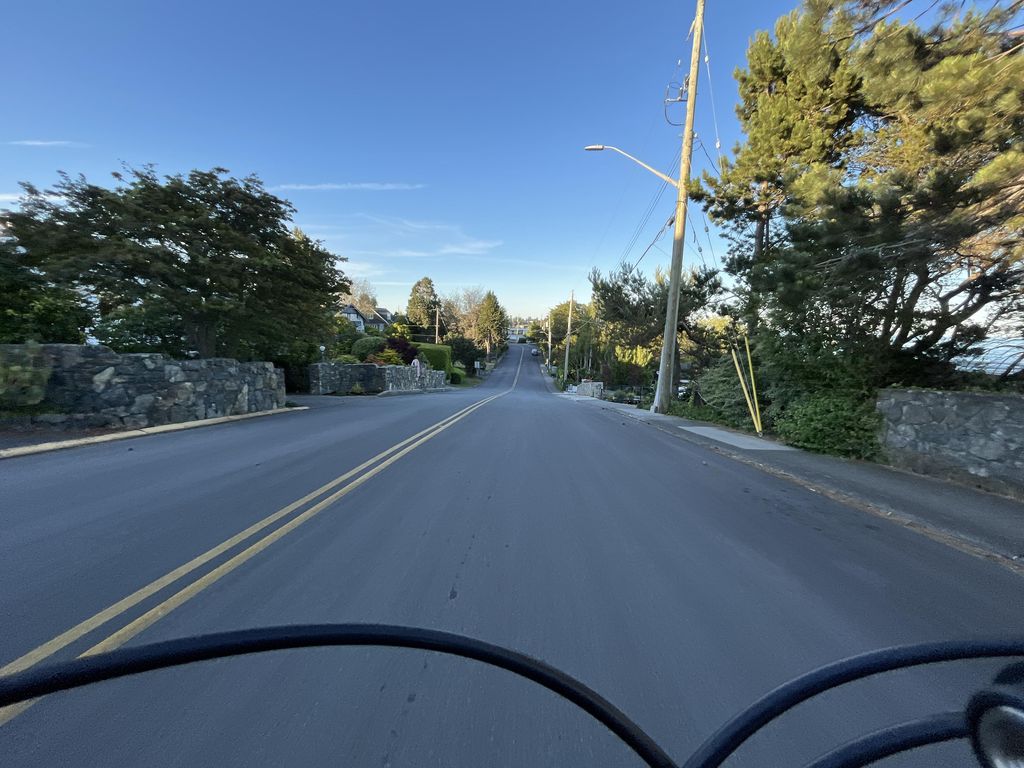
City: victoria